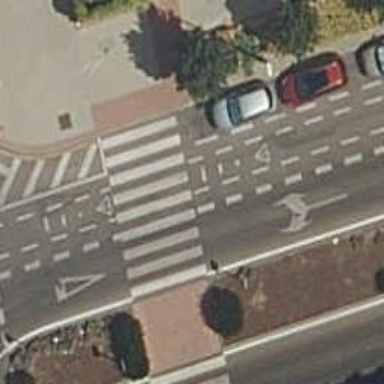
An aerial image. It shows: Zebra crossing on the road.